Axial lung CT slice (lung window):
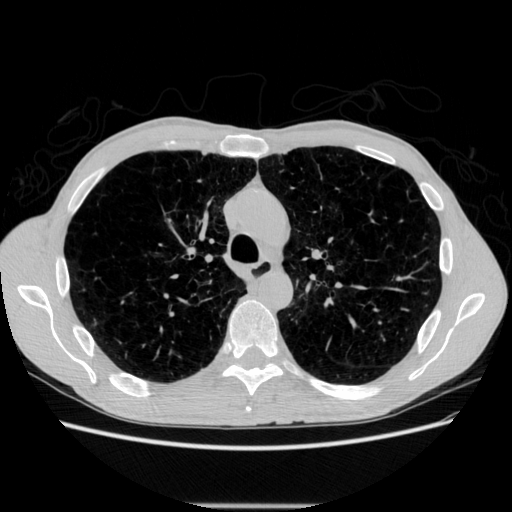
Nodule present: no